Question: I have to different EditText like these :

- -
When I launch my activity, I instantly request focus on the EditText1. The only way to do so that is working is to add this on the onCreate :
'''
getWindow().setSoftInputMode(
WindowManager.LayoutParams.SOFT_INPUT_STATE_ALWAYS_VISIBLE);
EDITTEXT1.requestFocus();
'''
When the user clicks on "Return" on his soft Keyboard, I want the EDITTEXT2 to obtain focus. So I added this :
'''
EDITTEXT1.setOnKeyListener(new OnKeyListener() {
public boolean onKey(View v, int keyCode, KeyEvent event) {
if (keyCode == 66) { // CODE FOR RETURN
EDITTEXT2.requestFocus();
}
return false;
}
});
'''
But when I do so, nothing happens. All my EditText are set FocusableInTouchMode and Focusable :
'''
<EditText
android:id="@+id/EDITTEXT1"
android:layout_width="0dip"
android:layout_height="20dip"
android:layout_weight="2"
android:background="@color/White"
android:ems="10"
android:hint="My First EditText"
android:inputType="textCapWords"
android:padding="2dip"
android:singleLine="true"
android:textColor="@color/Black"
android:textSize="12dip" >
<requestFocus />
</EditText>
<EditText
android:id="@+id/EDITTEXT2"
android:layout_width="0dip"
android:layout_height="20dip"
android:layout_weight="2"
android:background="@color/White"
android:ems="10"
android:hint="My Second EditText"
android:inputType="textCapWords"
android:padding="2dip"
android:singleLine="true"
android:textColor="@color/Black"
android:textSize="12dip" >
</EditText>
'''
Do you have any idea on how I could focus the EDITTEXT2 after pressing OK on EDITTEXT1 ?
Thanks in advance!
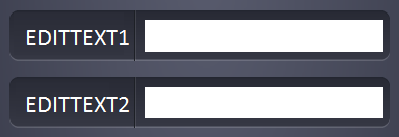
Answer: Thanks a lot for your answer. I finally found the easiest way to answer my own question :
Add :
android:nextFocusRight="@+id/EDITTEXT2"
To the properties of EDITTEXT1.
Nothing else is needed in order to go to the EDITTEXT2 after clicking "Enter" on EDITTEXT1.